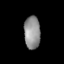
Tissue: lung
Cell type: Epithelial cells
Senescence score: 0.2413
Nuclear area (px): 519
Mean DAPI intensity: 143.811